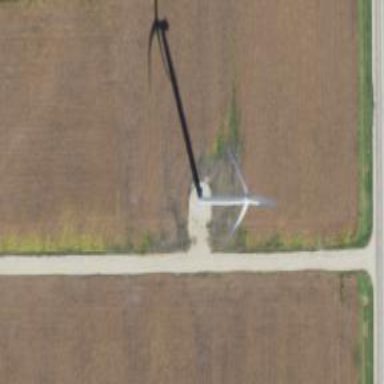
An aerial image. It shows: Wind generator with horizontal axis. The generator is wind turbine.